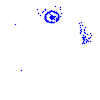
Particle: pion